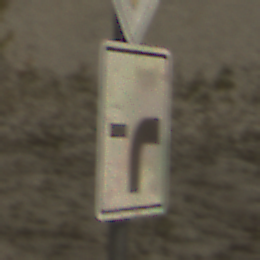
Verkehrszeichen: VerlaufVorfahrtsstrasse9
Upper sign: Vorfahrtsstrasse
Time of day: Midday
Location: Outdoor (Beach)
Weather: PartlyCloudy
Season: NotSpecified
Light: Natural